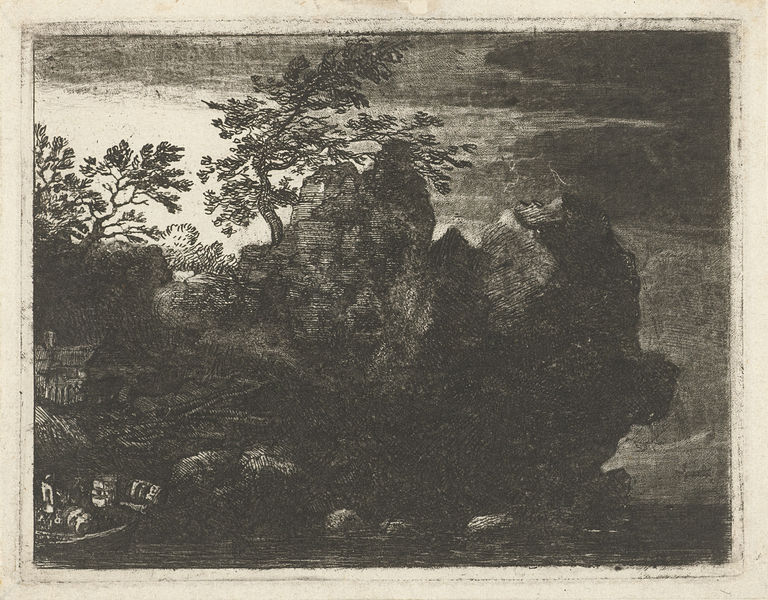
Titel: Grote rotspartij bij rivier
Künstler: Allaert van Everdingen
Standort: Amsterdam
Institution: Rijksmuseum
Schlagwörter: baum, berg, dunkel, felsen, gestein, wasser, wolken, bäume, landschaft, menschen, see, ufer, grau, schwarz, zeichnung, haus, steine, dunkelheit, boot, schiff, papier, fels, grafik, radierung, stich, felse, hmmel, kupferstich, altdeutsch, geweitter, windgepeitscht